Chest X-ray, PA view. Patient: 66 years old, sex M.
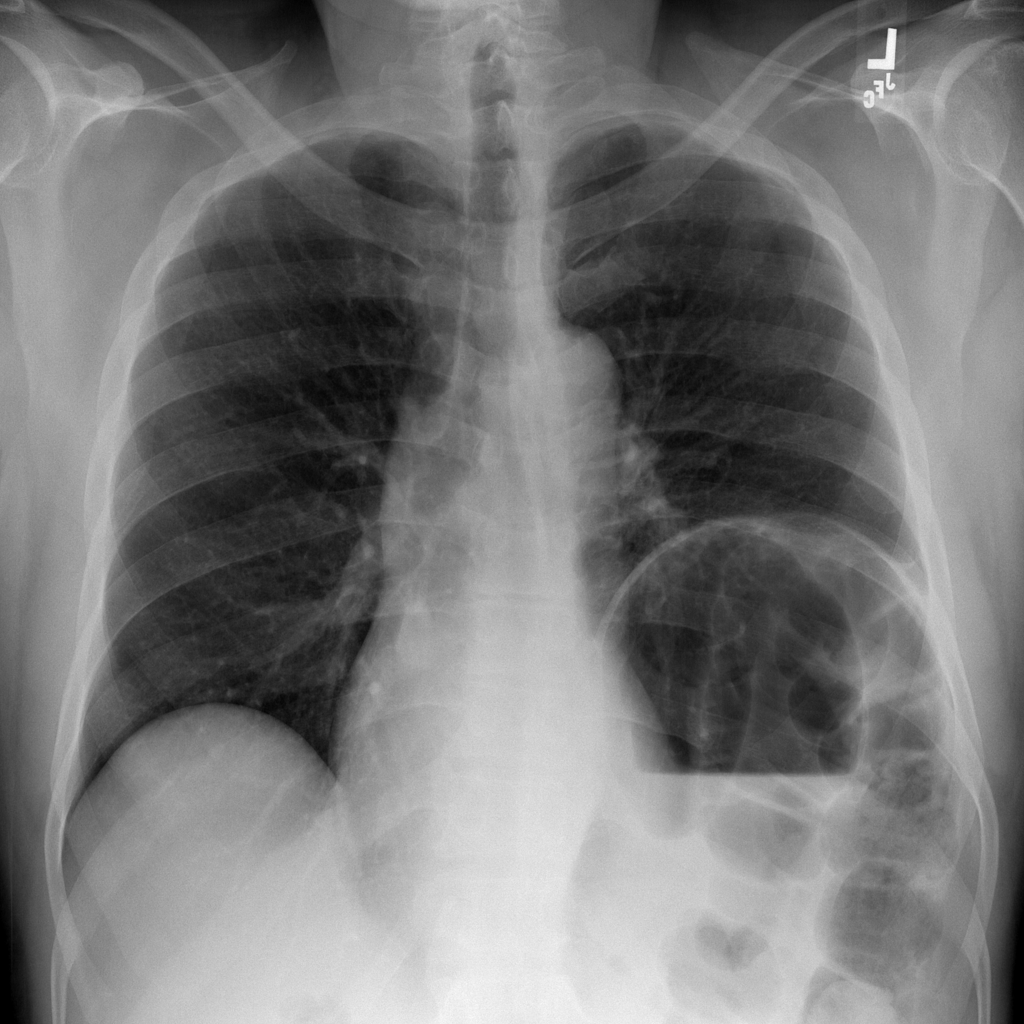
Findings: Hernia